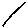
Label: line